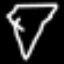
Label: diamond